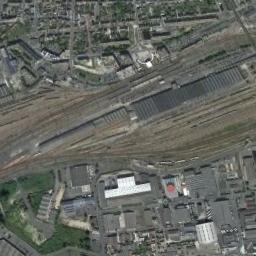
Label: railway_station